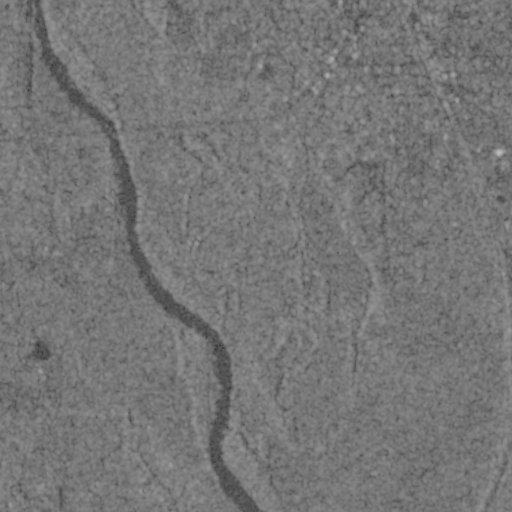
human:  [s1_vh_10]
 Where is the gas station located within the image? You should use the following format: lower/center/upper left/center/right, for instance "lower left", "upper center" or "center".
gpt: The gas station is located in the upper right of the image.
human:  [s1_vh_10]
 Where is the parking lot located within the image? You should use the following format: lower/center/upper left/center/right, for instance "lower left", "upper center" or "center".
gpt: The parking lot is located in the upper right of the image.
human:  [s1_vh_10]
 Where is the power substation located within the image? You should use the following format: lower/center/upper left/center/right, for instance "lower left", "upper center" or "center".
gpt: The power substation is located in the upper right of the image.
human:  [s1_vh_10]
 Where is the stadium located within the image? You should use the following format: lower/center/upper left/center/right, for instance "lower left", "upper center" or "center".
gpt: The stadium is located in the upper right of the image.
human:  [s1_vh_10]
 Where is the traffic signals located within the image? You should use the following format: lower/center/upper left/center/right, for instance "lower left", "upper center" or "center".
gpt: The traffic signals is located in the upper right of the image.
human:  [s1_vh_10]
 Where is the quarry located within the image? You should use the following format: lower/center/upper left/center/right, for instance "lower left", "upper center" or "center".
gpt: There is no quarry in the image.

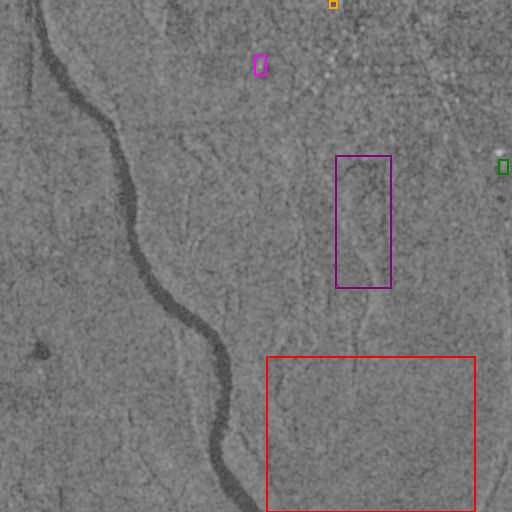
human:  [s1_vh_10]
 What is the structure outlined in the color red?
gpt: The structure outlined in red is a crop field.
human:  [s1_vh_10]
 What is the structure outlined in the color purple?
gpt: The structure outlined in purple is a park.
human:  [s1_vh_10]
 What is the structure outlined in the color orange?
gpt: The structure outlined in orange is a parking lot.
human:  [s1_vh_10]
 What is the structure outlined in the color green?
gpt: The structure outlined in green is a power substation.
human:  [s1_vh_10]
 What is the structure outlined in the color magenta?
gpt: The structure outlined in magenta is a building.
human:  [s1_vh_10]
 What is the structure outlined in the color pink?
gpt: There is no pink outline.